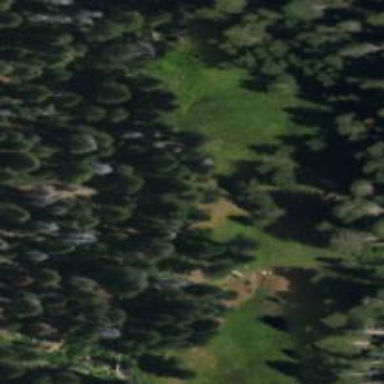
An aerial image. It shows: Beautiful meadow.